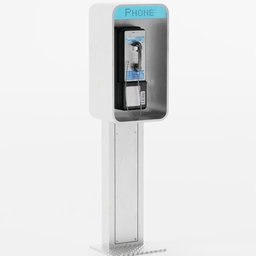
Label: architecture